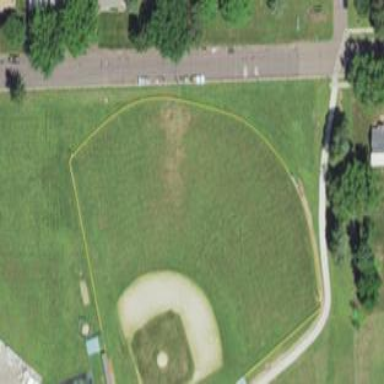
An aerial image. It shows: Baseball pitch for leisure and sports activities.